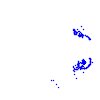
Particle: pion